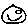
Label: smiley face